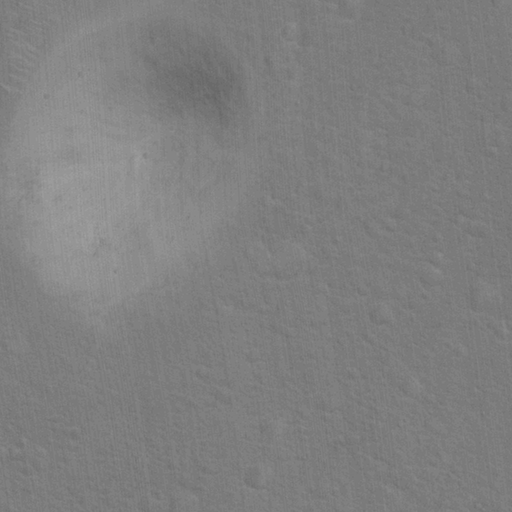
Classes present: Background, Cone